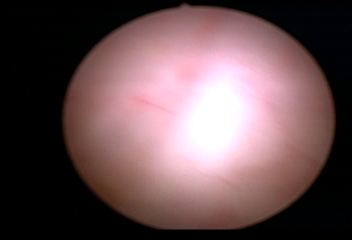
Modality: WLC
Class: Normal mucosa
Bladder cancer association: No